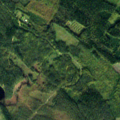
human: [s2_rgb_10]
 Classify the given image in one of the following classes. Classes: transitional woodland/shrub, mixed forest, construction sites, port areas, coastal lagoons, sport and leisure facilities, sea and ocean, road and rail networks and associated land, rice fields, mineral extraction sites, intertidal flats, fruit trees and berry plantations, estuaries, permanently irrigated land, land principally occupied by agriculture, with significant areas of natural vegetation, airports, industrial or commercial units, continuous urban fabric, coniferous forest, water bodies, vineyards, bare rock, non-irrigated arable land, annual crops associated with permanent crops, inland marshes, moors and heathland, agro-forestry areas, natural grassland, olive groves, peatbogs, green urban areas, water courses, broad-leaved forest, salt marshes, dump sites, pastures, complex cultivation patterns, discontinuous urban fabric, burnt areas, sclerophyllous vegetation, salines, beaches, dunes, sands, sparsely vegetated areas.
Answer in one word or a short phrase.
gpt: coniferous forest, mixed forest